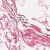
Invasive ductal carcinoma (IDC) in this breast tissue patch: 0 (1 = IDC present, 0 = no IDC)